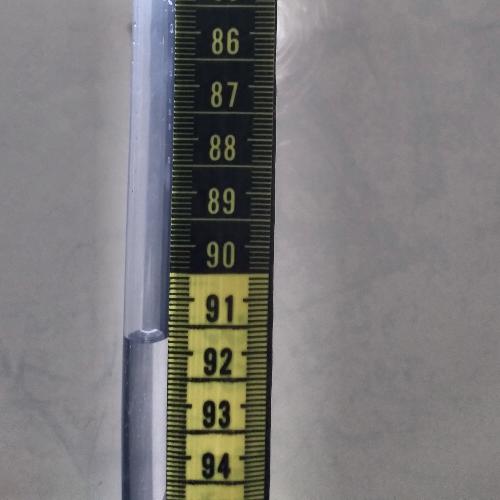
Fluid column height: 91.7 cm